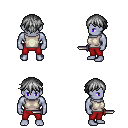
a pixel art fantasy rpg character, male body template, dark elf, purple skin, white sleeveless shirt, red pants, gray short bangs hairstyle, dagger, four views (front, back, left, right), 2x2 character sprite sheet, small pixel art, hard edges, no anti-aliasing